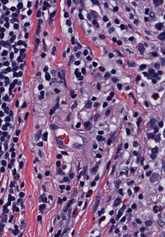
Tumor epithelial tissue: no
Tumor-associated stroma tissue: yes
Normal tissue: no